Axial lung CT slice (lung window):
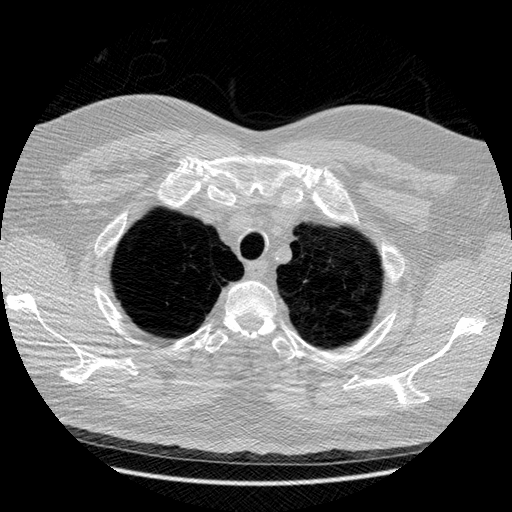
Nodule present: no